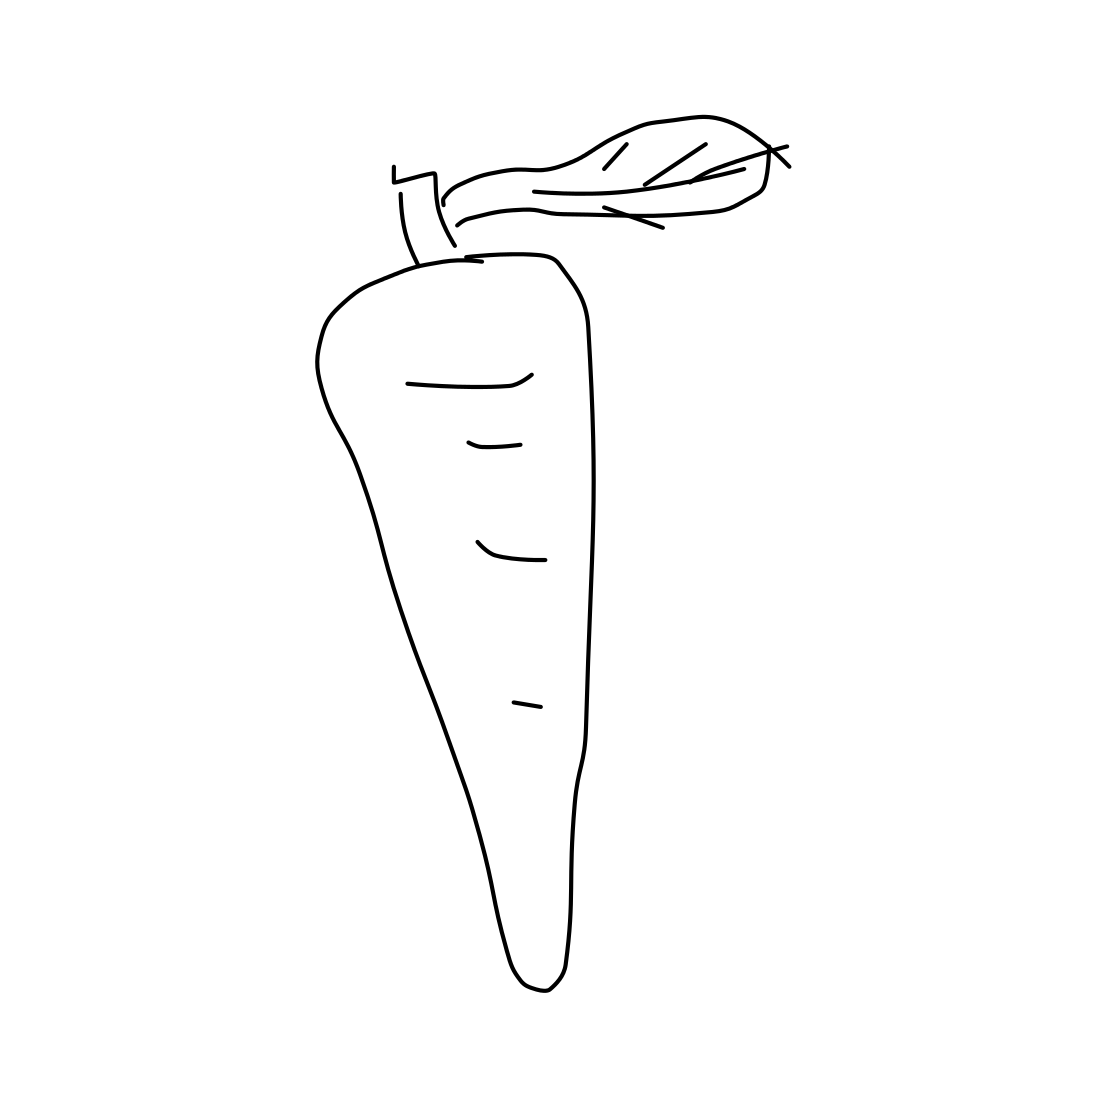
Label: carrot